Question: I have a dropdown menu on a site that was displaying correctly in all browsers including Chrome up until recently. Now in Chrome 19 it is rendered behind another element even though they both have positioning and the menu has the higher z-index.
See image of top right corner:

And here is the site:
<URL>
Is this a rendering bug or is something wrong with my code?
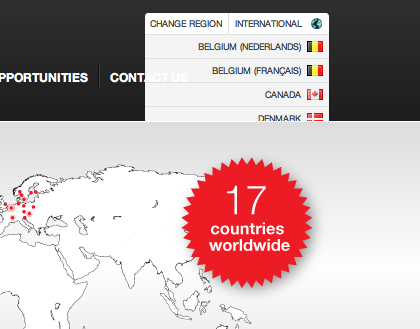
Answer: In your 'style.css' stylesheet, set a 'z-index' of '9999' to '#header .row' and that should do it.
Currently it is:
'''
#header .row {
position: relative;
overflow: visible;
}
'''
It works for me in Chrome 19 if you change it to:
'''
#header .row {
position: relative;
overflow: visible;
z-index: 99999;
}
'''
That should do the trick! :)